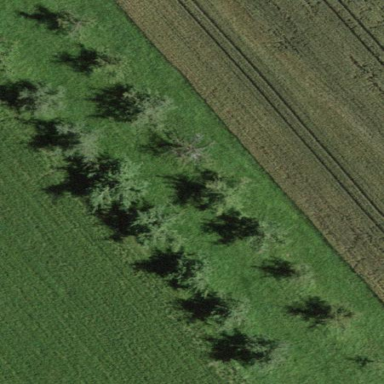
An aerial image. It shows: Orchard.